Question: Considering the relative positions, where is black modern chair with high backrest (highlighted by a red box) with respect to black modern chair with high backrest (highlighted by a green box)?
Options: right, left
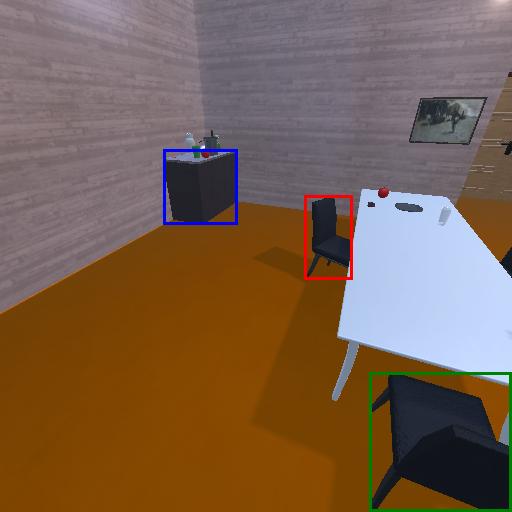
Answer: right